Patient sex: F
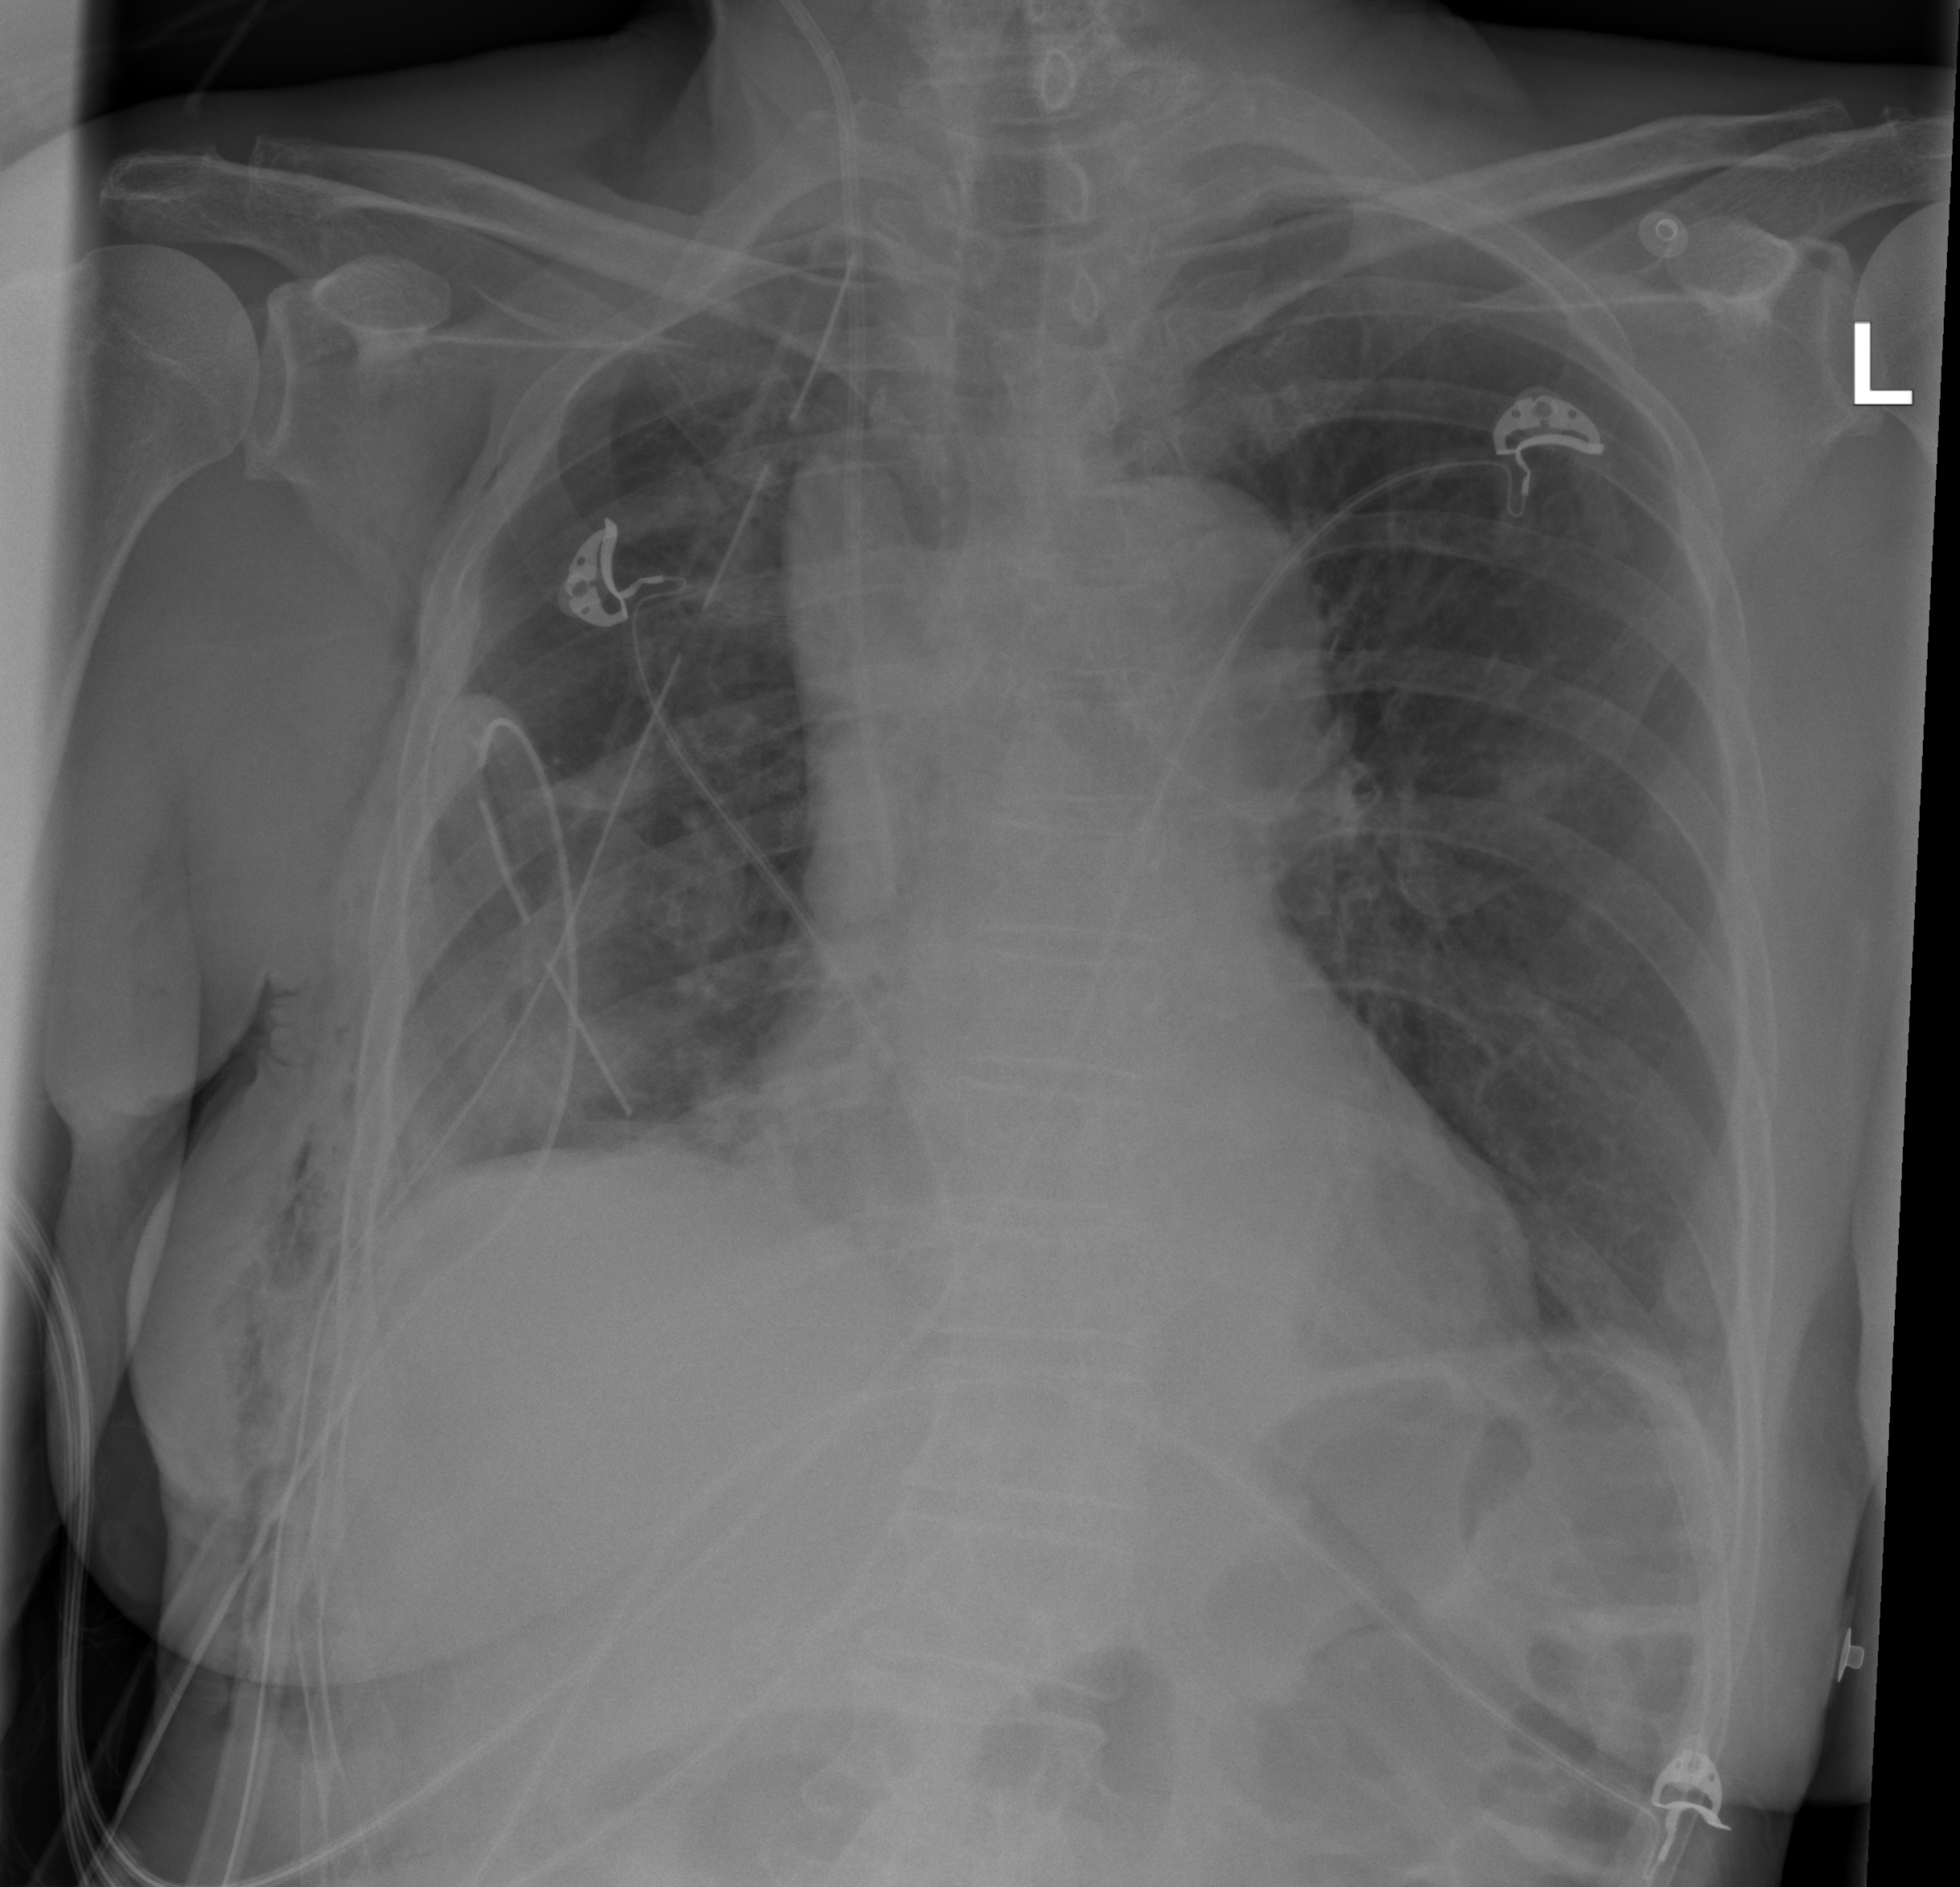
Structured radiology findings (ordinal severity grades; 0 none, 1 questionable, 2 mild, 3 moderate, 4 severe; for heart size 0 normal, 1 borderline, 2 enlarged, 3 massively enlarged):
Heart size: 2
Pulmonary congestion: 0
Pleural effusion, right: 2
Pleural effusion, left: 0
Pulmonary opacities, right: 0
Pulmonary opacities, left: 0
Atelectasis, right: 2
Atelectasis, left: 2